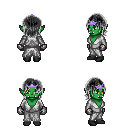
a pixel art fantasy rpg character, female body template, orc, green skin, white robe, metal pants, gray long bangs hairstyle, purple tiara, metal gloves, black shoes, four views (front, back, left, right), 2x2 character sprite sheet, small pixel art, hard edges, no anti-aliasing